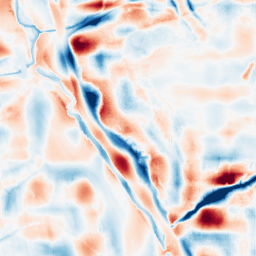
Category: wavelet
Decomposition family: wavelet_dwt
Decomposition parameters: wavelet: coif2
level: 5
Upsampling method: fft_zeropad
Upsampling parameters: scale: 4
Upsampling scale: 4